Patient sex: F
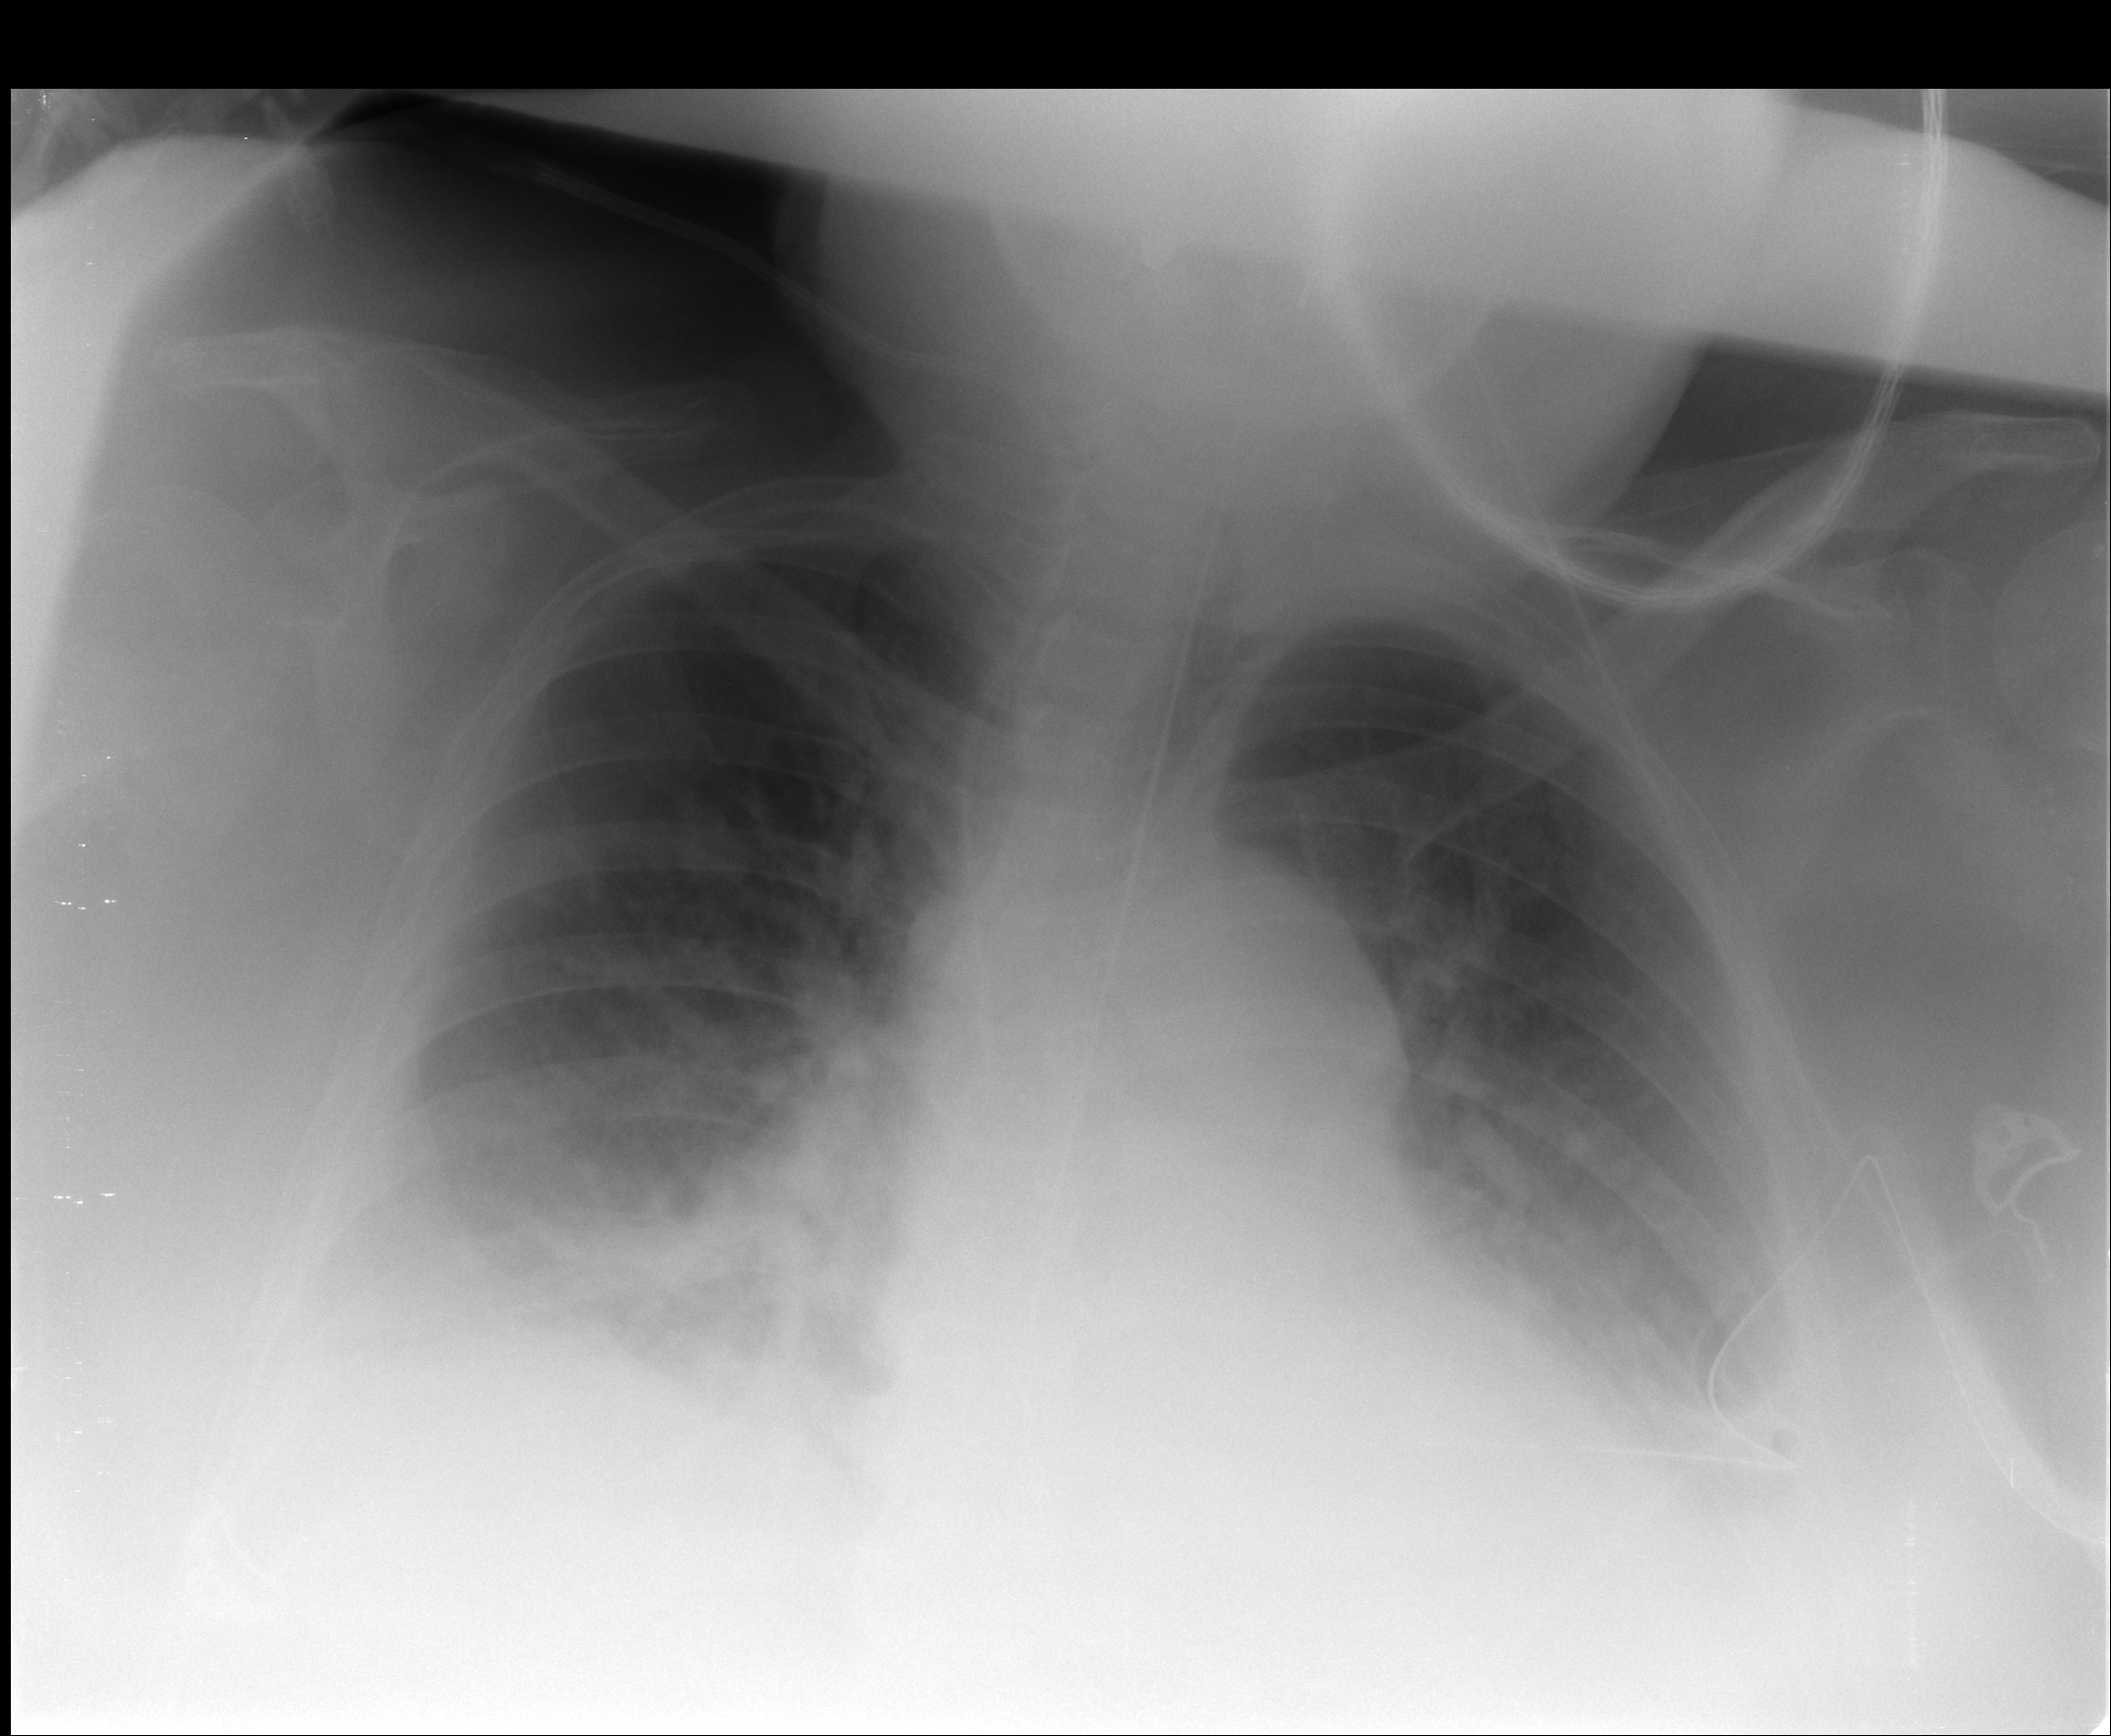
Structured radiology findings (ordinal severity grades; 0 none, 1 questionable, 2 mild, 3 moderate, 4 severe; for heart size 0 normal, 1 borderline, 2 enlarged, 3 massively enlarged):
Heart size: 1
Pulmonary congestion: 2
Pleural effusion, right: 2
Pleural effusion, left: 2
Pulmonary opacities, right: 0
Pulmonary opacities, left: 1
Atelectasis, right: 2
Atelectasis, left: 2